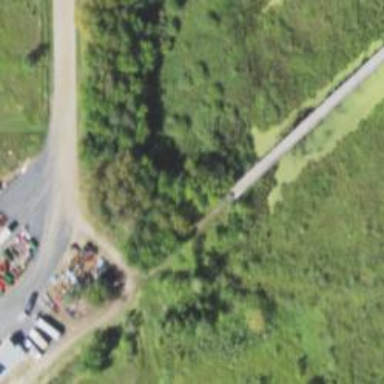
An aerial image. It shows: Path on bridge.